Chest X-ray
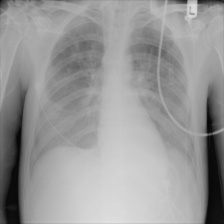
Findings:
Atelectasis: negative
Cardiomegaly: negative
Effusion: negative
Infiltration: negative
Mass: negative
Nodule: negative
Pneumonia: negative
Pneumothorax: negative
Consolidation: negative
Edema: negative
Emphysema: negative
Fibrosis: negative
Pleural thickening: negative
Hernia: negative